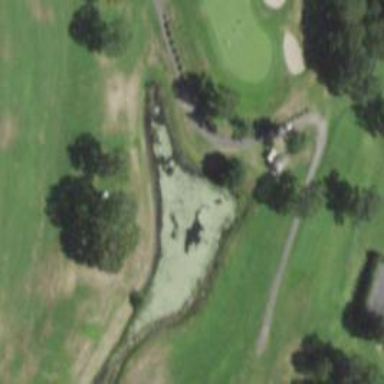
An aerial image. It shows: Path for both roads and golfers.